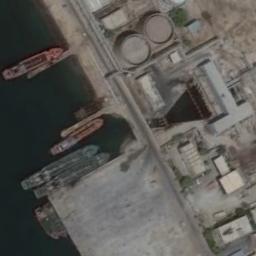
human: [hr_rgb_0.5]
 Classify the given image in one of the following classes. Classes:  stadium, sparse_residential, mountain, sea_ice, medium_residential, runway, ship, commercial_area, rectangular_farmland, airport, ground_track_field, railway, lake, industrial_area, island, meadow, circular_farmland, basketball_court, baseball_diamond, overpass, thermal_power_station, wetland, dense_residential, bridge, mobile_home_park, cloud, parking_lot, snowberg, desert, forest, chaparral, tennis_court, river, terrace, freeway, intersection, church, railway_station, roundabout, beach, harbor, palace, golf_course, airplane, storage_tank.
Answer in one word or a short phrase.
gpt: ship